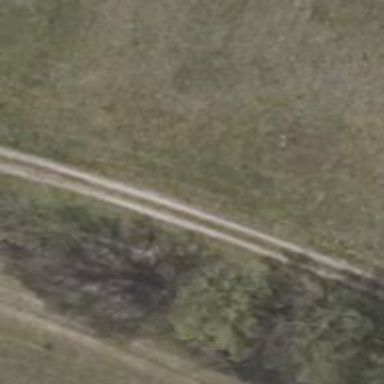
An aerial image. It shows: Asphalt path.